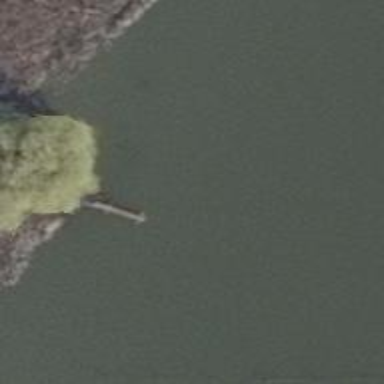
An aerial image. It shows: Man-made pier.